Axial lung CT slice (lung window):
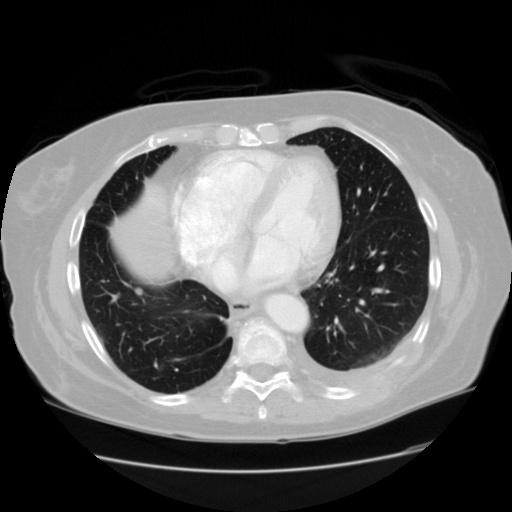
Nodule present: yes
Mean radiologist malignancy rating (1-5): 2